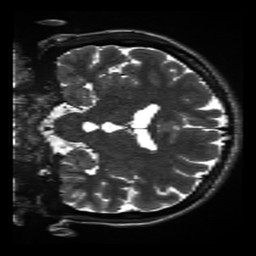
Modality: inplaneT2
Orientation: coronal
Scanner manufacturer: siemens
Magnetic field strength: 3 T
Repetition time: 11 s
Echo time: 0.059 s